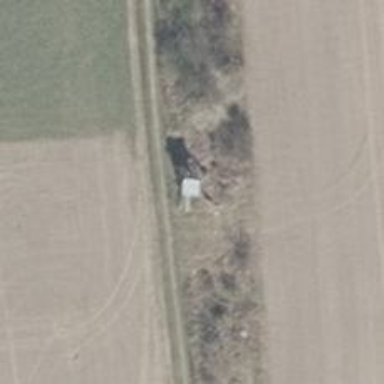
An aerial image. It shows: Shelter that serves as hunting stand.